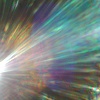
Label: sunburn